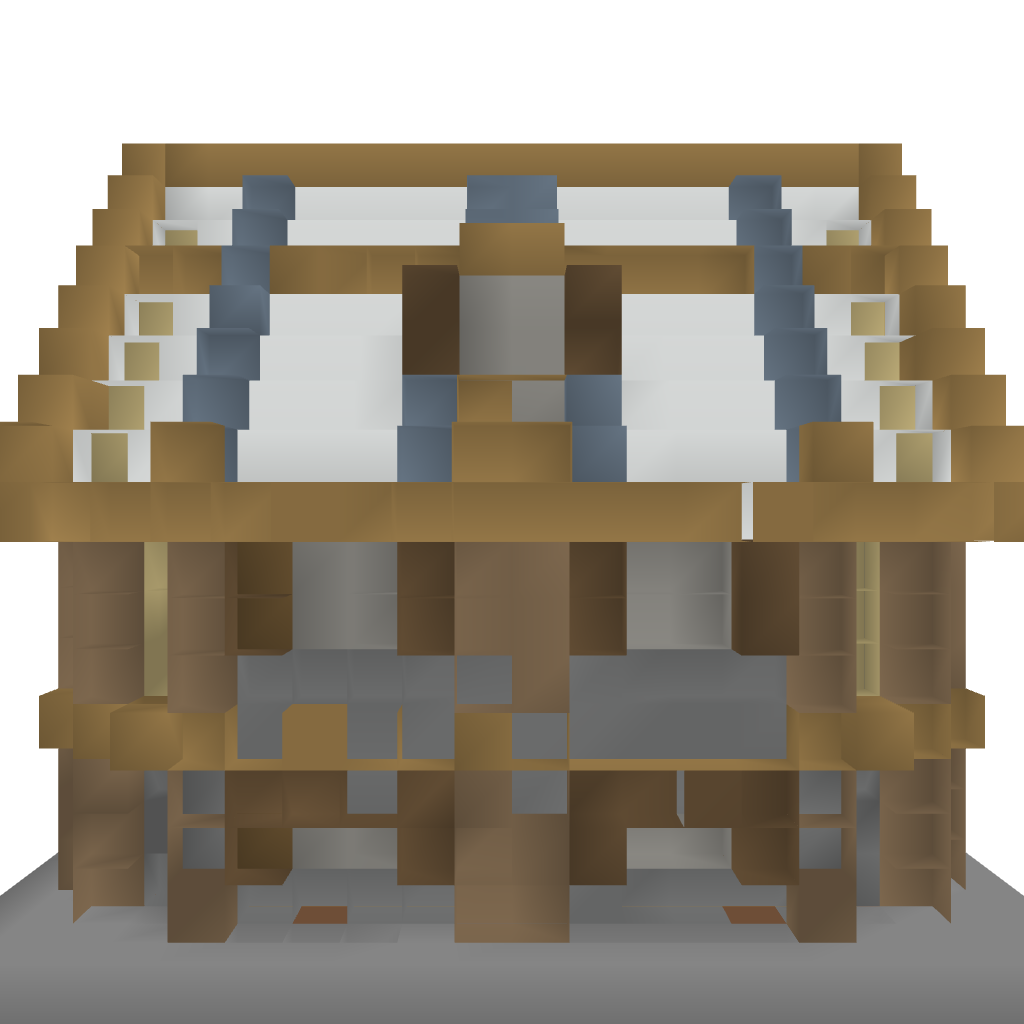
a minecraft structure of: House #3